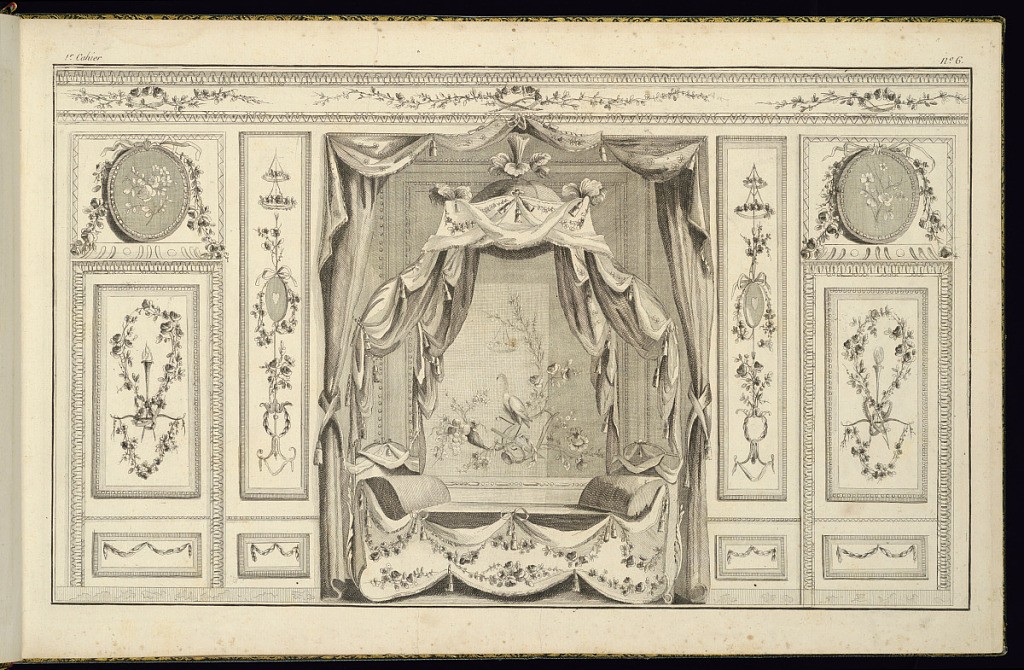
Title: Interior Wall Elevation with a Bed
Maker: Pierre Ranson, French, 1736–1786
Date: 1777-79
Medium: Etching and engraving on laid paper
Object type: Print
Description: A design for an interior wall featuring ornately painted panels, with a canopy bed (Polish bed or lit à la polonaise) set into a niche in the center, with a large painted panel or tapestry on the niche wall. The wall panels are decorated with flowers, ribbons, scrolling leaves, fleurons, festoons of leaves and flowers, flaming torches, bows, arrows, and hearts. There are single doors flanking the niche with overdoor oval paintings or panels in marquetry of flowers framed by pearls, fleurons, ribbons, and festoons of flowers. The bed linen is decorated with tassels and festoons of flowers. The canopy is topped with feathers, and the niche is framed by curtains with flowers. The large panel in the niche features a bird with a lyre, and flowers. The plate is numbered.